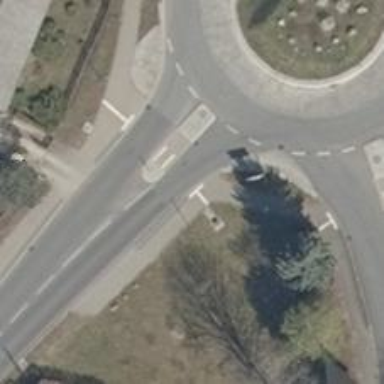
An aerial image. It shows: Crossing on footway.